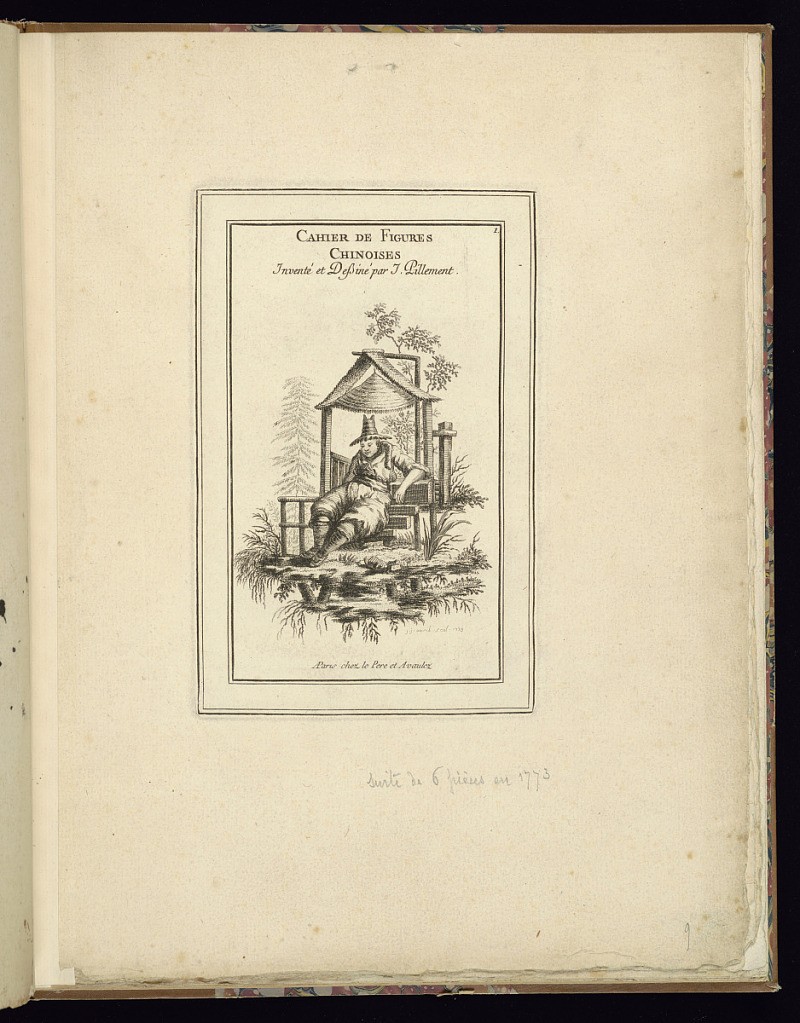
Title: Title Page
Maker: Jean-Baptiste Pillement, French, 1728–1808
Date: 1773
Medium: Etching on laid paper
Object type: Print
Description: Title page from a series of chinoiserie prints depicting figures in landscapes. A man wearing a hat sits on steps leading up to a small garden gazebo. The title is lettered above, and the print is numbered and signed.